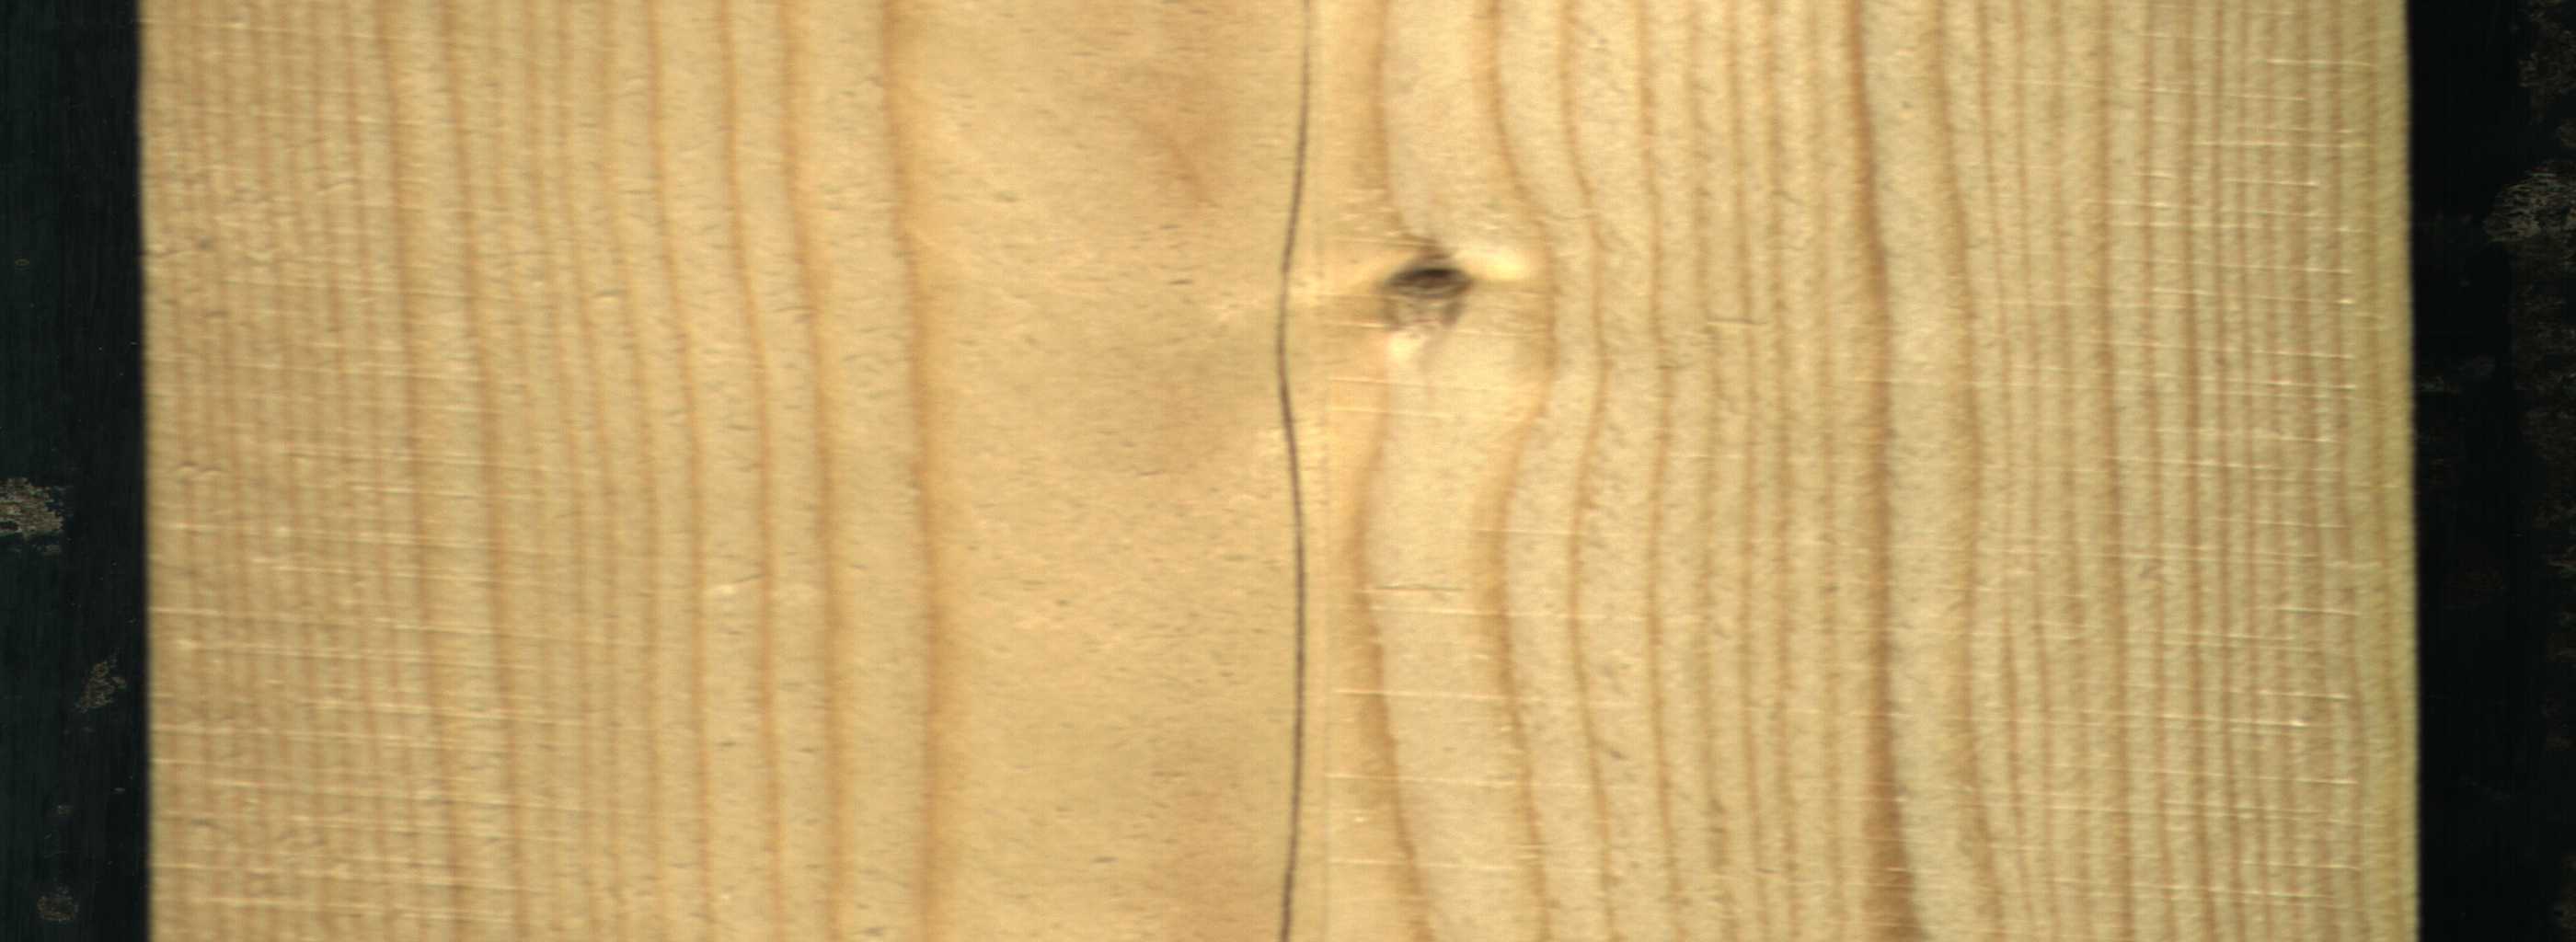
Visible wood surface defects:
Crack
Live_Knot